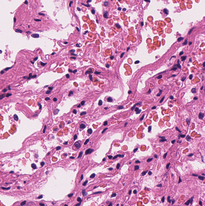
Tumor epithelial tissue: no
Tumor-associated stroma tissue: no
Normal tissue: yes